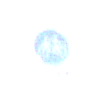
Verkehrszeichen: BeginnFahrradzone
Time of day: MorningAfternoon
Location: Outdoor (Nature)
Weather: PartlyCloudy
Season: NotSpecified
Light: Natural